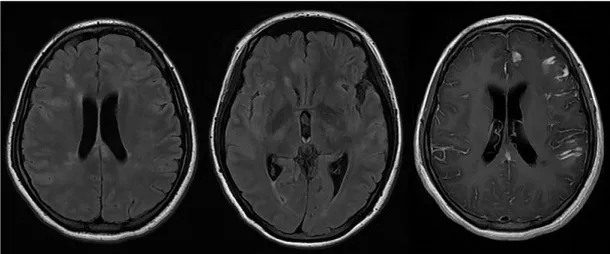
Brain MRI of the patient. (A) MRI revealed diffuse hyperintensities on fluid attenuated inversion recovery (FLAIR) imaging, accompanied by meningeal enhancement on the T1 contrast image.
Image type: radiology (mri)